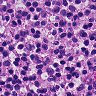
Metastatic tissue present: no